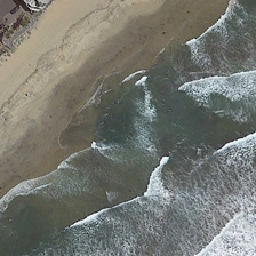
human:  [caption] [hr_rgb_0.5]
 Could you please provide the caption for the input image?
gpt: Beside the grayish yellow beach is a light blue ocean with white waves.

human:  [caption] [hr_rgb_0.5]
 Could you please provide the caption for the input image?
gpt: it is blue-green sea, white spray, brown sandy beach and a brown wharf .

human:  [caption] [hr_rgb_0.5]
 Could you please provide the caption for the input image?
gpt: Beside the grayish yellow beach is a blue ocean with white waves.

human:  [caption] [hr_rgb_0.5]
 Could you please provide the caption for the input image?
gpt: This is the coast.

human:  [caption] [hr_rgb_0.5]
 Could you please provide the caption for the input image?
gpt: This is the coastline.